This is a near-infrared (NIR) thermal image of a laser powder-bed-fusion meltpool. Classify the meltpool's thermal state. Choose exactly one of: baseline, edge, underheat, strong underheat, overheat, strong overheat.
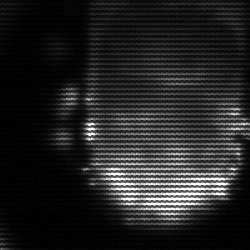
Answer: baseline